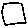
Label: square